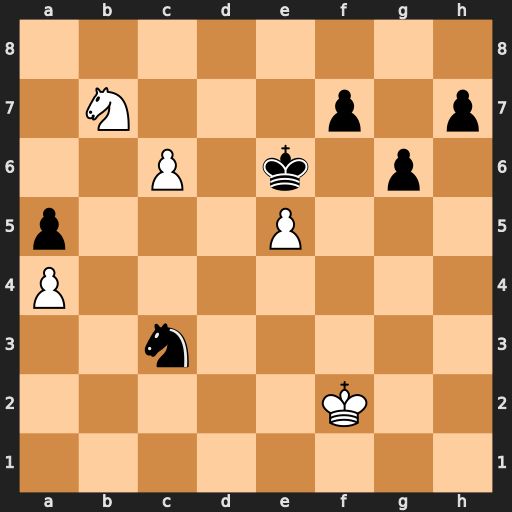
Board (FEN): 8/1N3p1p/2P1k1p1/p3P3/P7/2n5/5K2/8
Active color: w
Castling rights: -
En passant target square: -
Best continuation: Nc5+ Ke7 c7